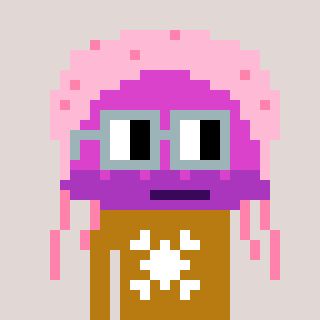
a pixel art character with square dark gray glasses, a jellyfish-shaped head and a gold-colored body on a warm background